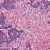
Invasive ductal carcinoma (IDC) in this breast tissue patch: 1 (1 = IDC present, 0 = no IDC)